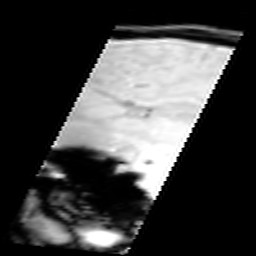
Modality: inplaneT1
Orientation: sagittal
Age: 20
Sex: female